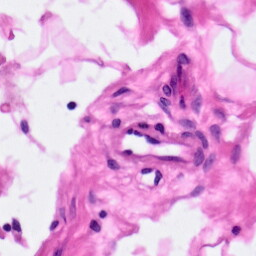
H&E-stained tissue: Pancreatic